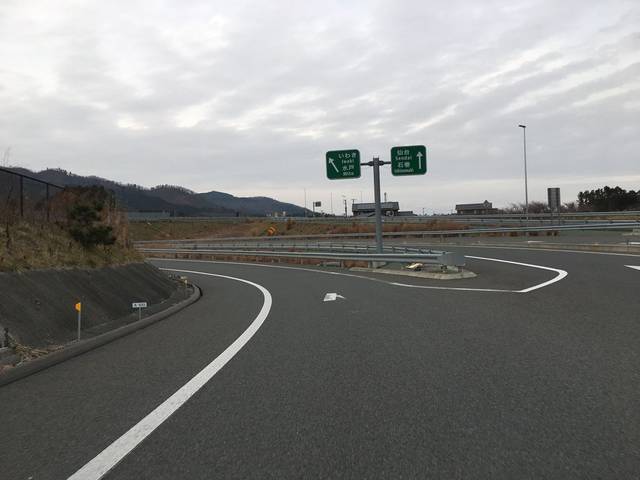
Region: Japan
Coordinates: 37.853, 140.882